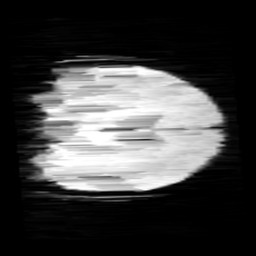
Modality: minIP
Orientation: coronal
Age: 10
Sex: female
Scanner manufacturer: siemens
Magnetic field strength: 3 T
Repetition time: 0.027 s
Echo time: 0.02 s